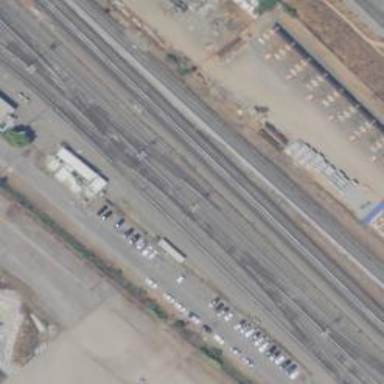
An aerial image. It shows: Electrified rail service yard.